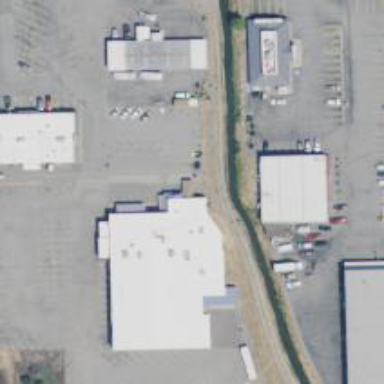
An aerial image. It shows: Building housing bowling alley.